Brain MRI, t1w sequence, axial 2D slice.
Patient: age 42, sex M, weight 78 kg, height 1.78 m
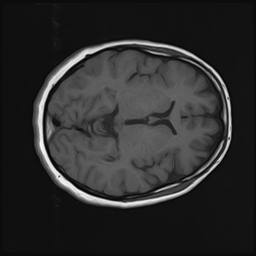